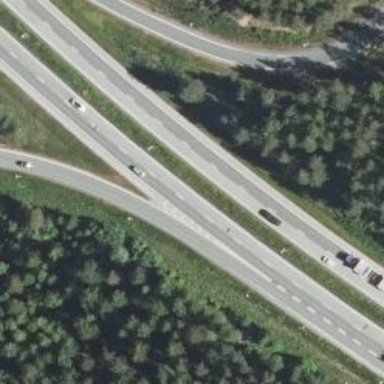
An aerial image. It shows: Asphalt motorway link road classified as tertiary.